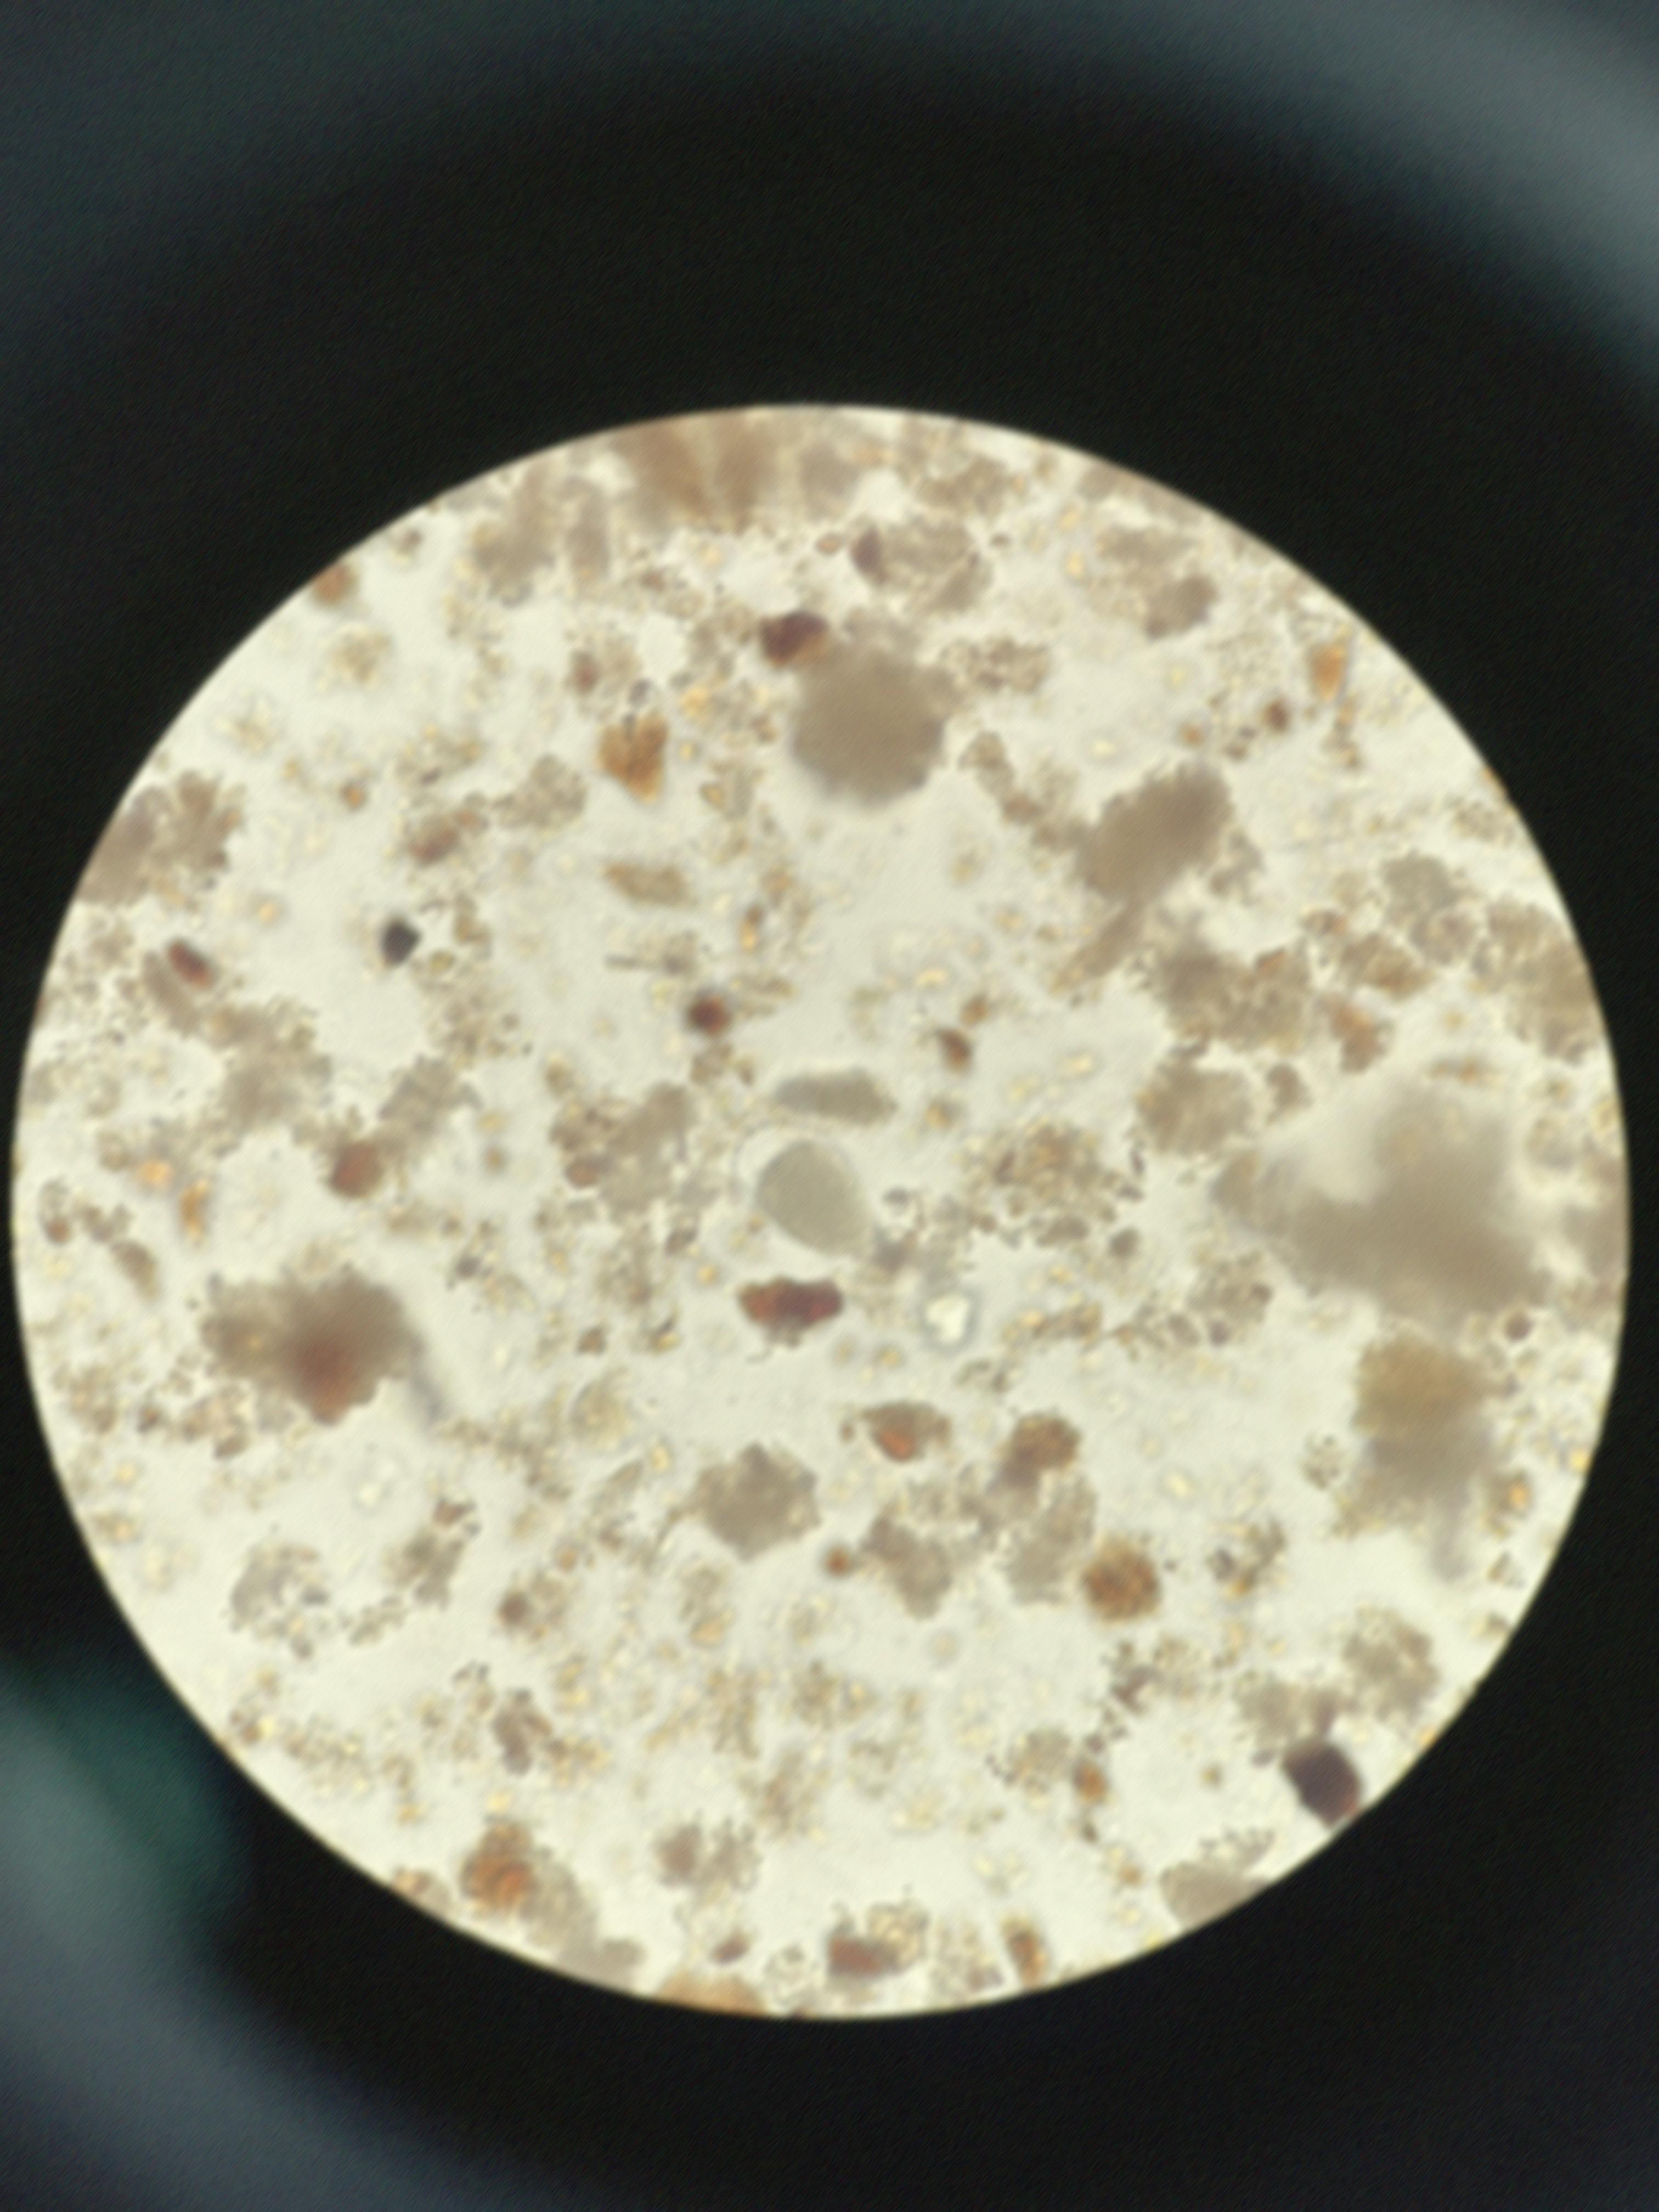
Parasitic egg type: Hookworm egg